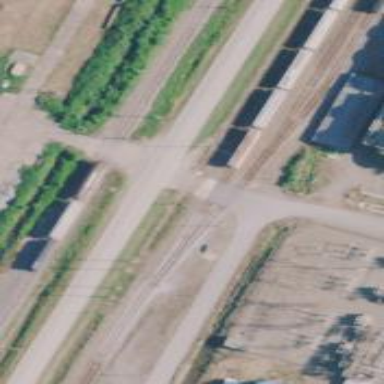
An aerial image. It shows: Railway level crossing.